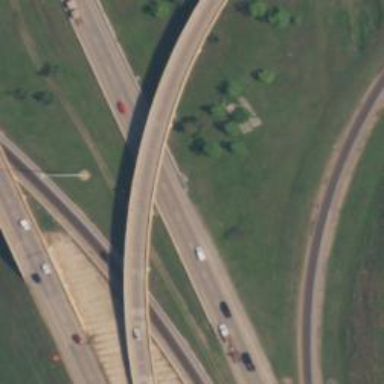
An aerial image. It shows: Motorway link bridge.